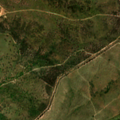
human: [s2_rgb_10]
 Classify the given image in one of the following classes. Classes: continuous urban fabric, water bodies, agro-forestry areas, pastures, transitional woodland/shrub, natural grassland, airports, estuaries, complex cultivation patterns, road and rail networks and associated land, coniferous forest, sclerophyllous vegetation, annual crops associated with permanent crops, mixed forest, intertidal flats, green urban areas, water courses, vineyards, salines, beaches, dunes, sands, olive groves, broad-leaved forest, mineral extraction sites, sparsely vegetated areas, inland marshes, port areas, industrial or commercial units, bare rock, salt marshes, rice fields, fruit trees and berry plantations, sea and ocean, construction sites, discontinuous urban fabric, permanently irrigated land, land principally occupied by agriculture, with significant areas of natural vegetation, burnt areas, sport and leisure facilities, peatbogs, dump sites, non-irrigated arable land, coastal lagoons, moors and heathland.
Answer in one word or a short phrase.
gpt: continuous urban fabric